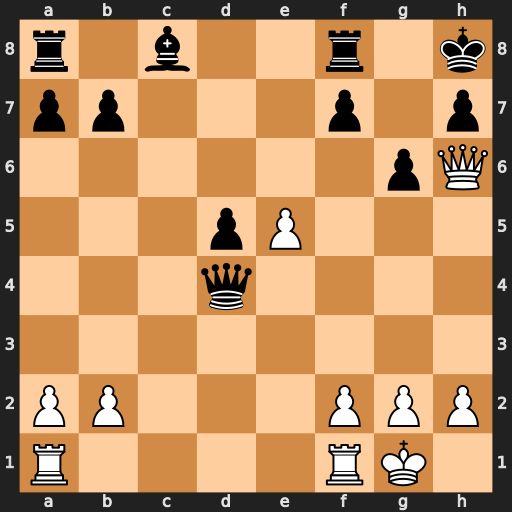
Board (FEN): r1b2r1k/pp3p1p/6pQ/3pP3/3q4/8/PP3PPP/R4RK1
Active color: w
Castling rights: -
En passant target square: -
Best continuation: Qxf8#